Aerial crown-view tile of a tropical tree (Barro Colorado Island, Panama), acquired 20250124:
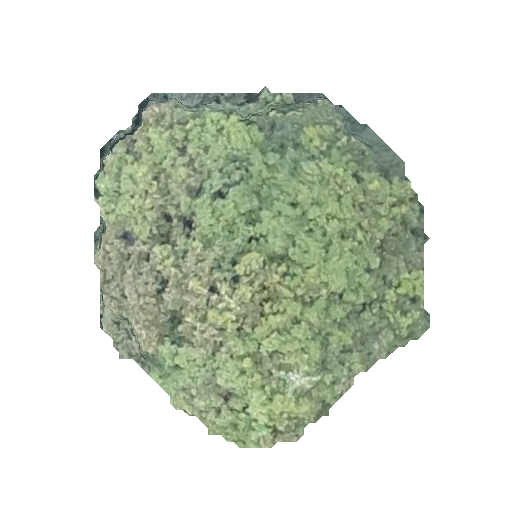
Species: Prioria copaifera
GBIF accepted scientific name: Prioria copaifera
Crown area: 136.966 m²